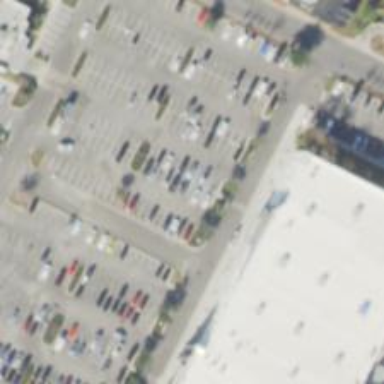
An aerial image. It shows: Parking space.